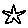
Label: star